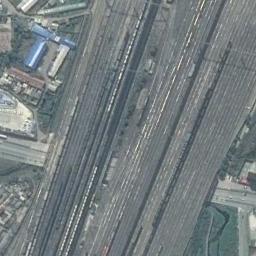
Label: railway